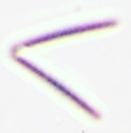
Label: Thalassionema